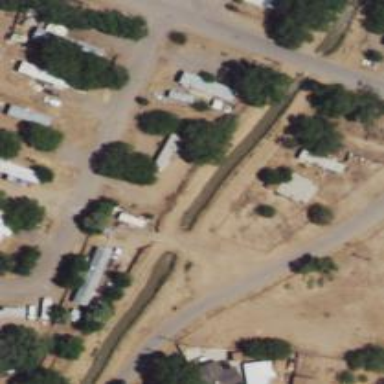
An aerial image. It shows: Culvert tunnel crossing over canal.